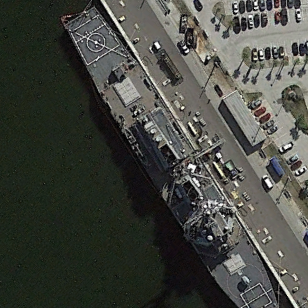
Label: Arleigh_Burke-class_destroyer